Question: First off heres <URL>
I want to fillStyle of a square with a image using canvas.
I have 2 rectangles that I've created:

Question:
using this JS:
'''
$(document).ready(function(){
var c = $('#myCanvas')[0],
ctx = c.getContext('2d');
//starting square.
ctx.translate(100,0);
ctx.fillRect(100, 100, 100, 100);
var gradient = ctx.createLinearGradient(0, 0, 0, c.width);
gradient.addColorStop(0, "rgb(255, 255, 255)");
gradient.addColorStop(1, "rgb(0, 0, 0)");
ctx.save();
//next square
ctx.translate(100,100);
ctx.scale(2,2);
ctx.rotate(Math.PI/4);
var image = new Image();
ctx.fillStyle = 'rgba(200,10,10,.5)';
//the image isnt being applied as a pattern to the sq?
image.src = 'http://lorempixel.com/400/200/';
$(image).load(function(){
var pattern = ctx.createPattern(image, 'repeat');
ctx.fillStyle = pattern;
});
ctx.fillRect(0,0,100,100);
ctx.restore();
});
'''
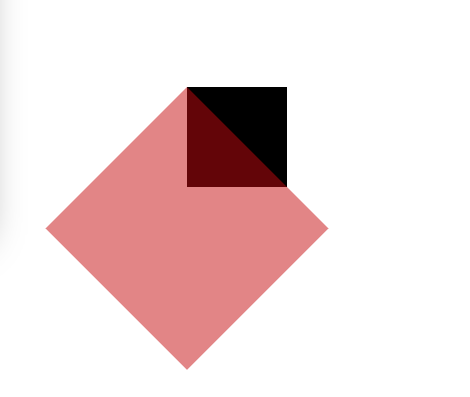
Answer: You try to draw the image before it was loaded. The script working flow is the following:
'''
image.src = 'http://lorempixel.com/400/200/';
'''
then
'''
ctx.fillRect(0,0,100,100);
ctx.restore();
'''
and then, when image load complete
'''
var pattern = ctx.createPattern(image, 'repeat');
ctx.fillStyle = pattern;
'''
See your CodePen <URL>